Question: I have created this table in MySQL:
'''
CREATE TABLE ACESSO -- cadastro de usuarios para acesso ao sistema
(
ACESSO_ID CHAR(20) UNIQUE NOT NULL PRIMARY KEY,
LICENCIADO CHAR(20), -- identifica a qual empresa este usuario faz parte, conectando o acesso de acordo com o registro do sistema
CADASTRO CHAR(20) NOT NULL, -- cadastro da tabela de cpf
SITUACAO ENUM('NORMAL','BLOQUEADO','SUSPENSO'),
SENHA CHAR(32) NOT NULL,
DISPOSITIVO VARCHAR(11), -- numero do chip celular 3g usado no coletor de dados
PERFIL ENUM('LICENCIADO','ADMINISTRADOR','OPERADOR','ENTREVISTADOR','SISTEMA'),
ACESSOS INT UNSIGNED DEFAULT 0, -- numero de acessos ao sistema
ULTIMO_ACESSO DATETIME, -- data e hora do ultimo acesso ao sistema
COMENTARIOS VARCHAR(255), -- qualquer texto de interesse do administrador do sistema sobre este usuario
UNIQUE INDEX (CADASTRO, LICENCIADO) -- estes dois indices permitem que hava mais de um cadastro com o mesmo cpf e email
)
ENGINE=INNODB DEFAULT CHARSET=utf8 COLLATE=utf8_general_ci;
'''
When I compile it in PHPMyAdmin, I it works but I get this advice:
'''
"The indexing PRIMARY and ACESSO_ID appear to be equal or one of them may have been removed."
'''
As shown in this picture:

All of them shows that message.
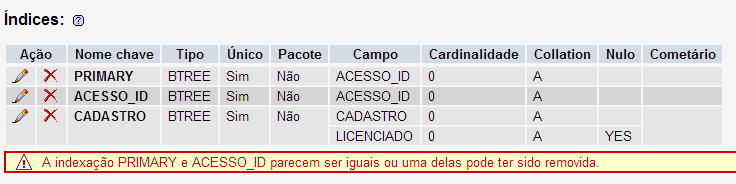
Answer: Primary key already Unique.
Just remove Unique.